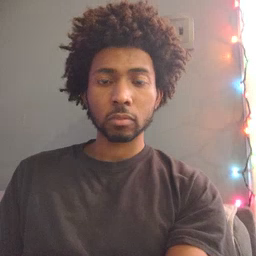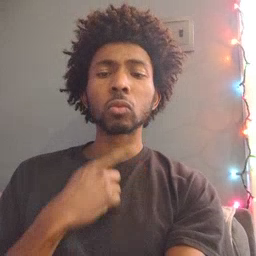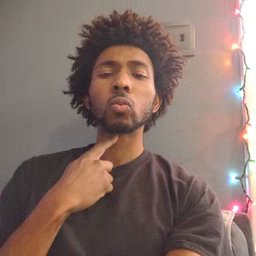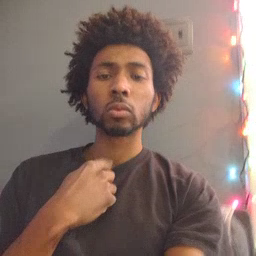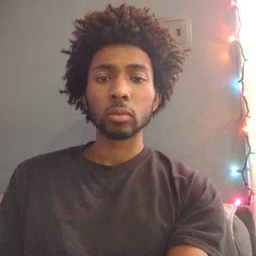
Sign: thirsty